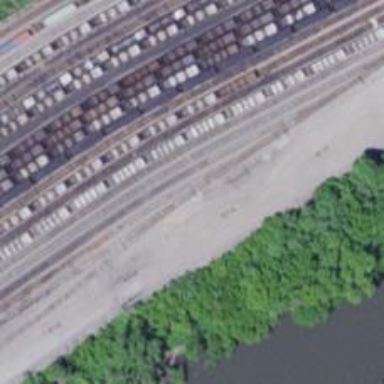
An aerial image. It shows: Railway yard used for servicing trains.